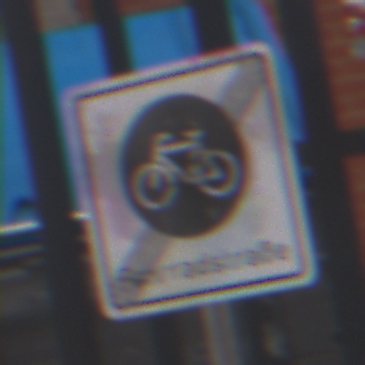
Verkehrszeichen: EndeFahrradstrasse
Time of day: MorningAfternoon
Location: Outdoor (Urban)
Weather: Overcast
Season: NotSpecified
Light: Natural